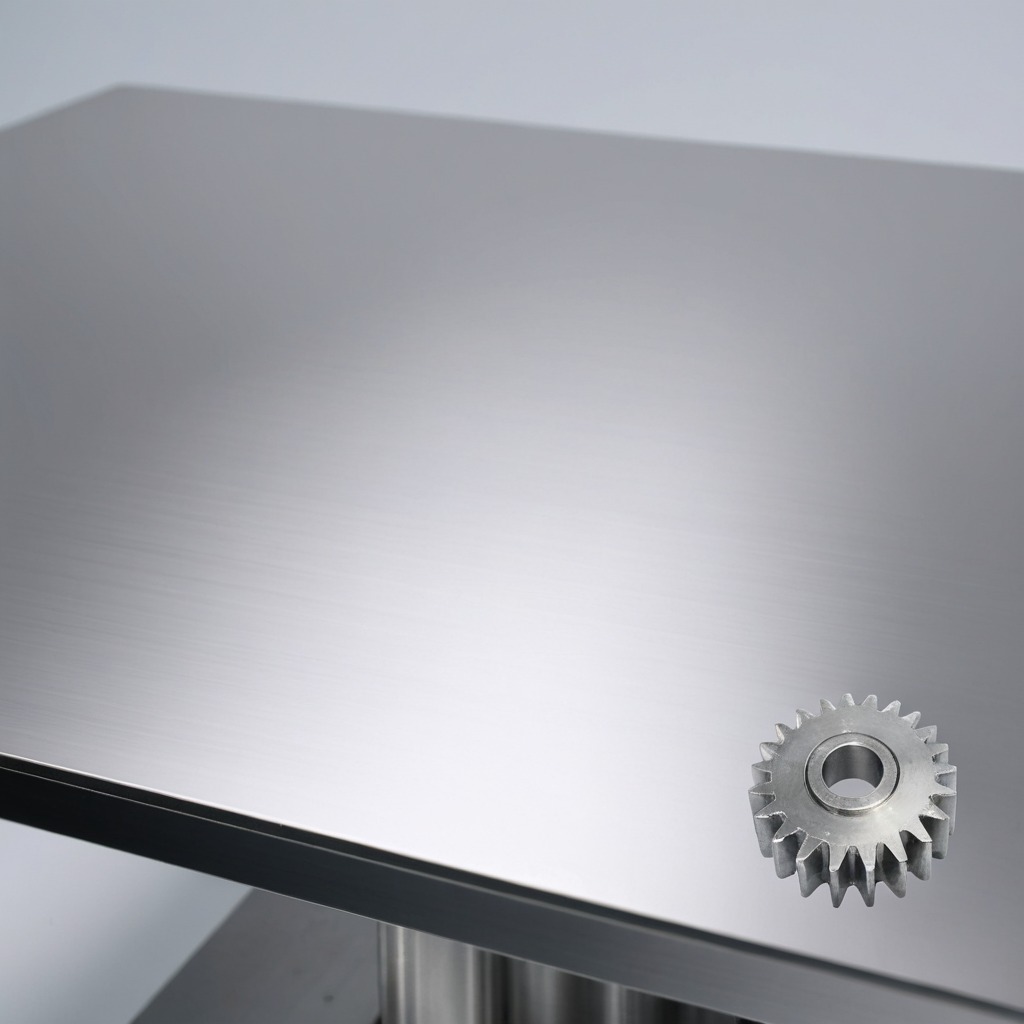
A steel gear with teeth lies on the stainless steel table in a high-end prototyping lab.